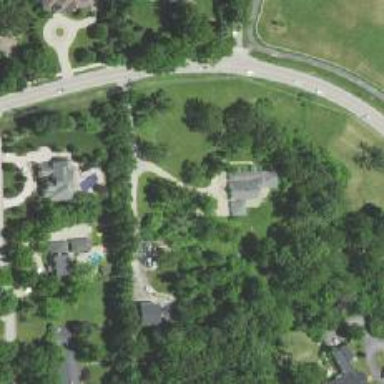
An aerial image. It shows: Driveway leading to service road.